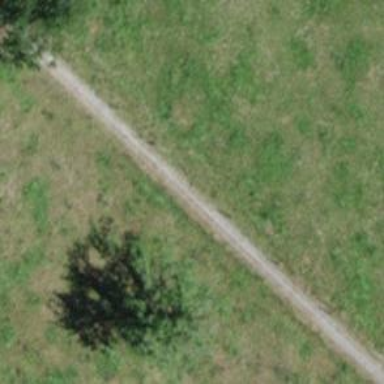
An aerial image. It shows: Path with pebblestone surface.